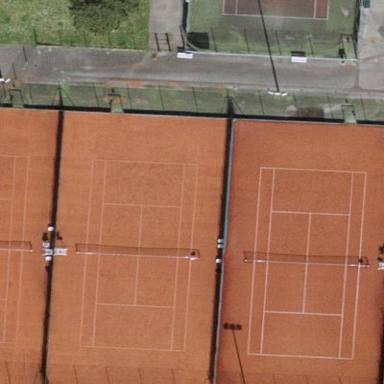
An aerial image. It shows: Tennis court in leisure pitch.